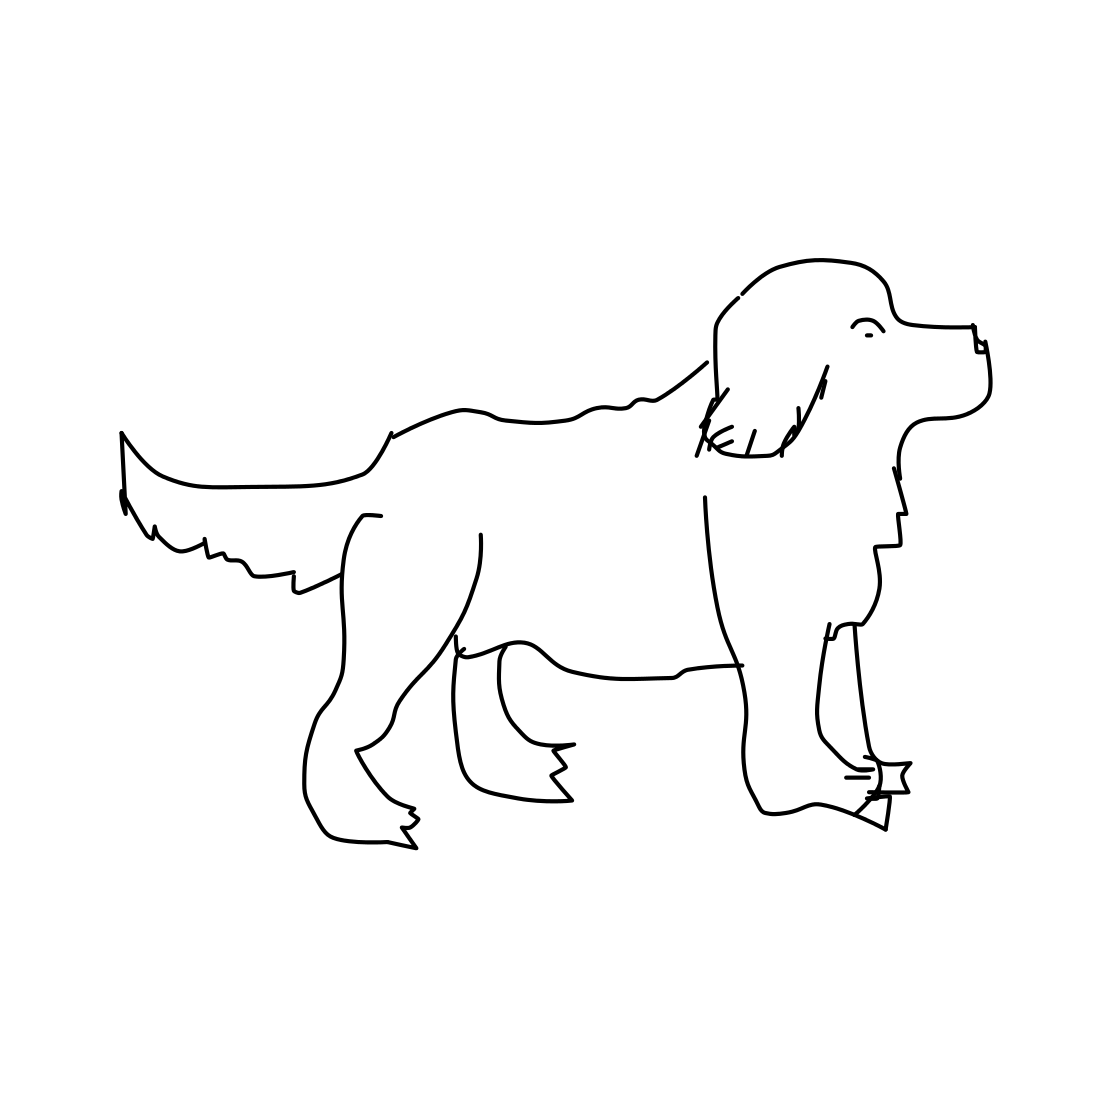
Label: dog